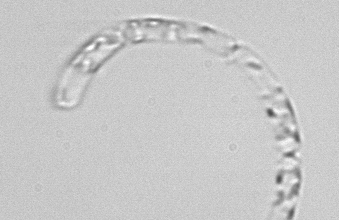
Label: Guinardia_striata